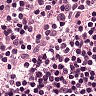
Metastatic tissue present: no